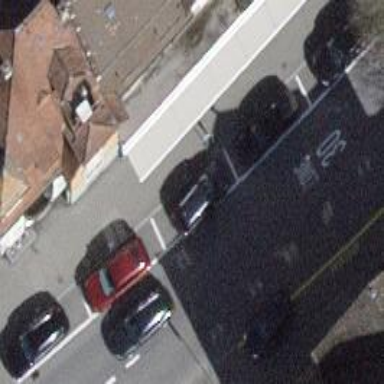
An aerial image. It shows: Parking lane for vehicles.